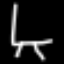
Label: chair